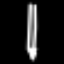
Label: pencil